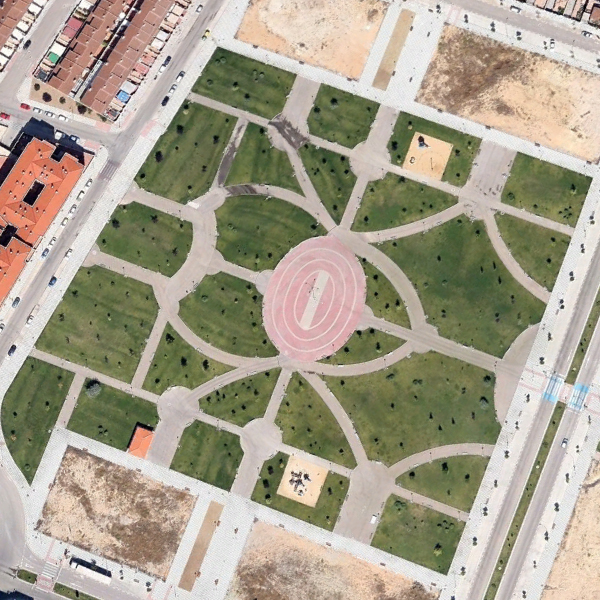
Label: Square